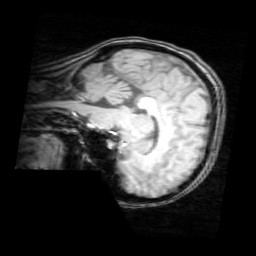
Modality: T1w
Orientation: sagittal
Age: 19
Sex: female
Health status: healthy
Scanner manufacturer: philips
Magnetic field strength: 3 T
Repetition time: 0.012 s
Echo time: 0.0037 s